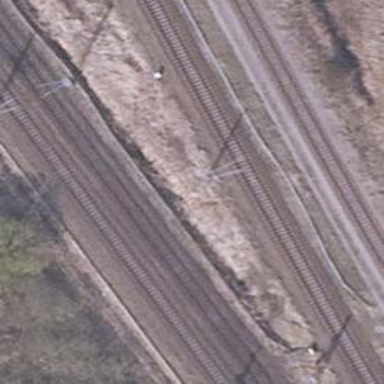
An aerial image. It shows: Railway signal.